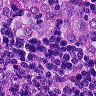
Metastatic tissue present: yes